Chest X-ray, PA view. Patient: 58 years old, sex M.
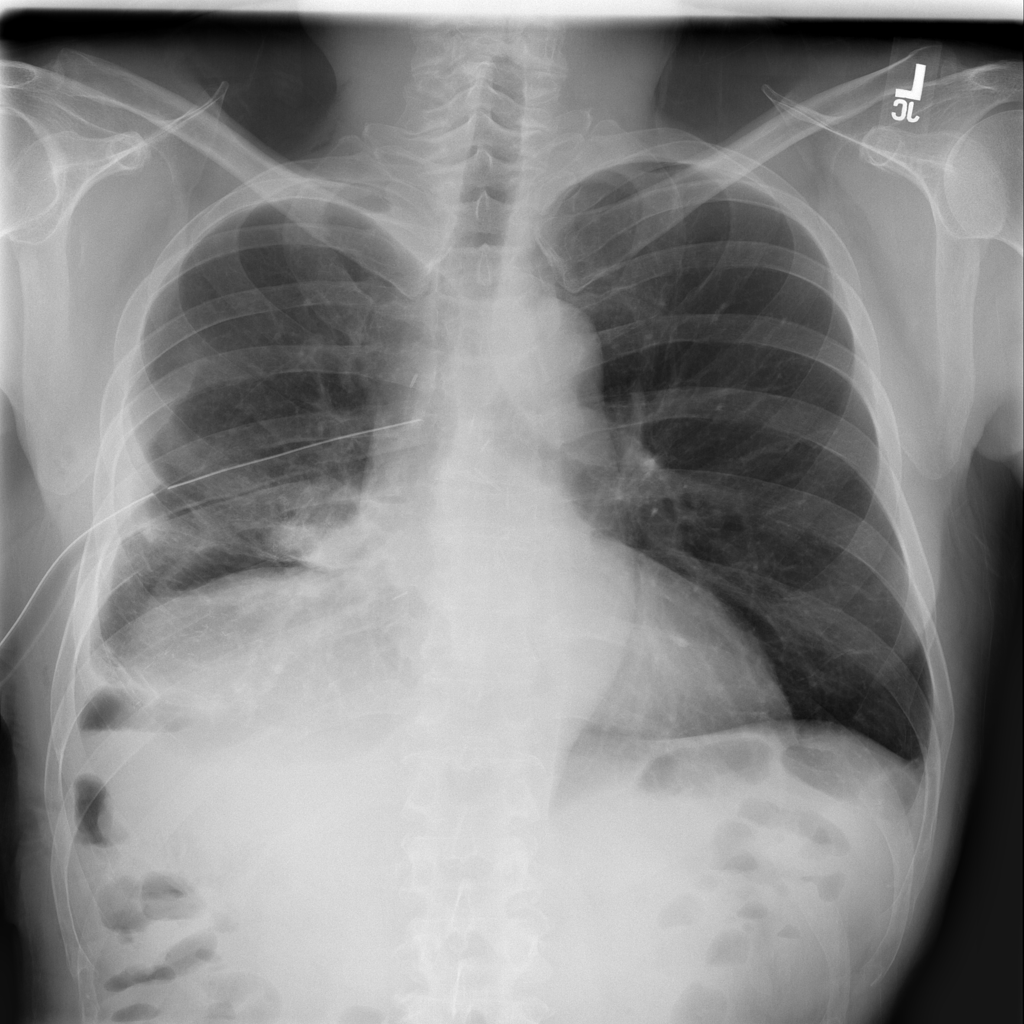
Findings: No Finding